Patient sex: M
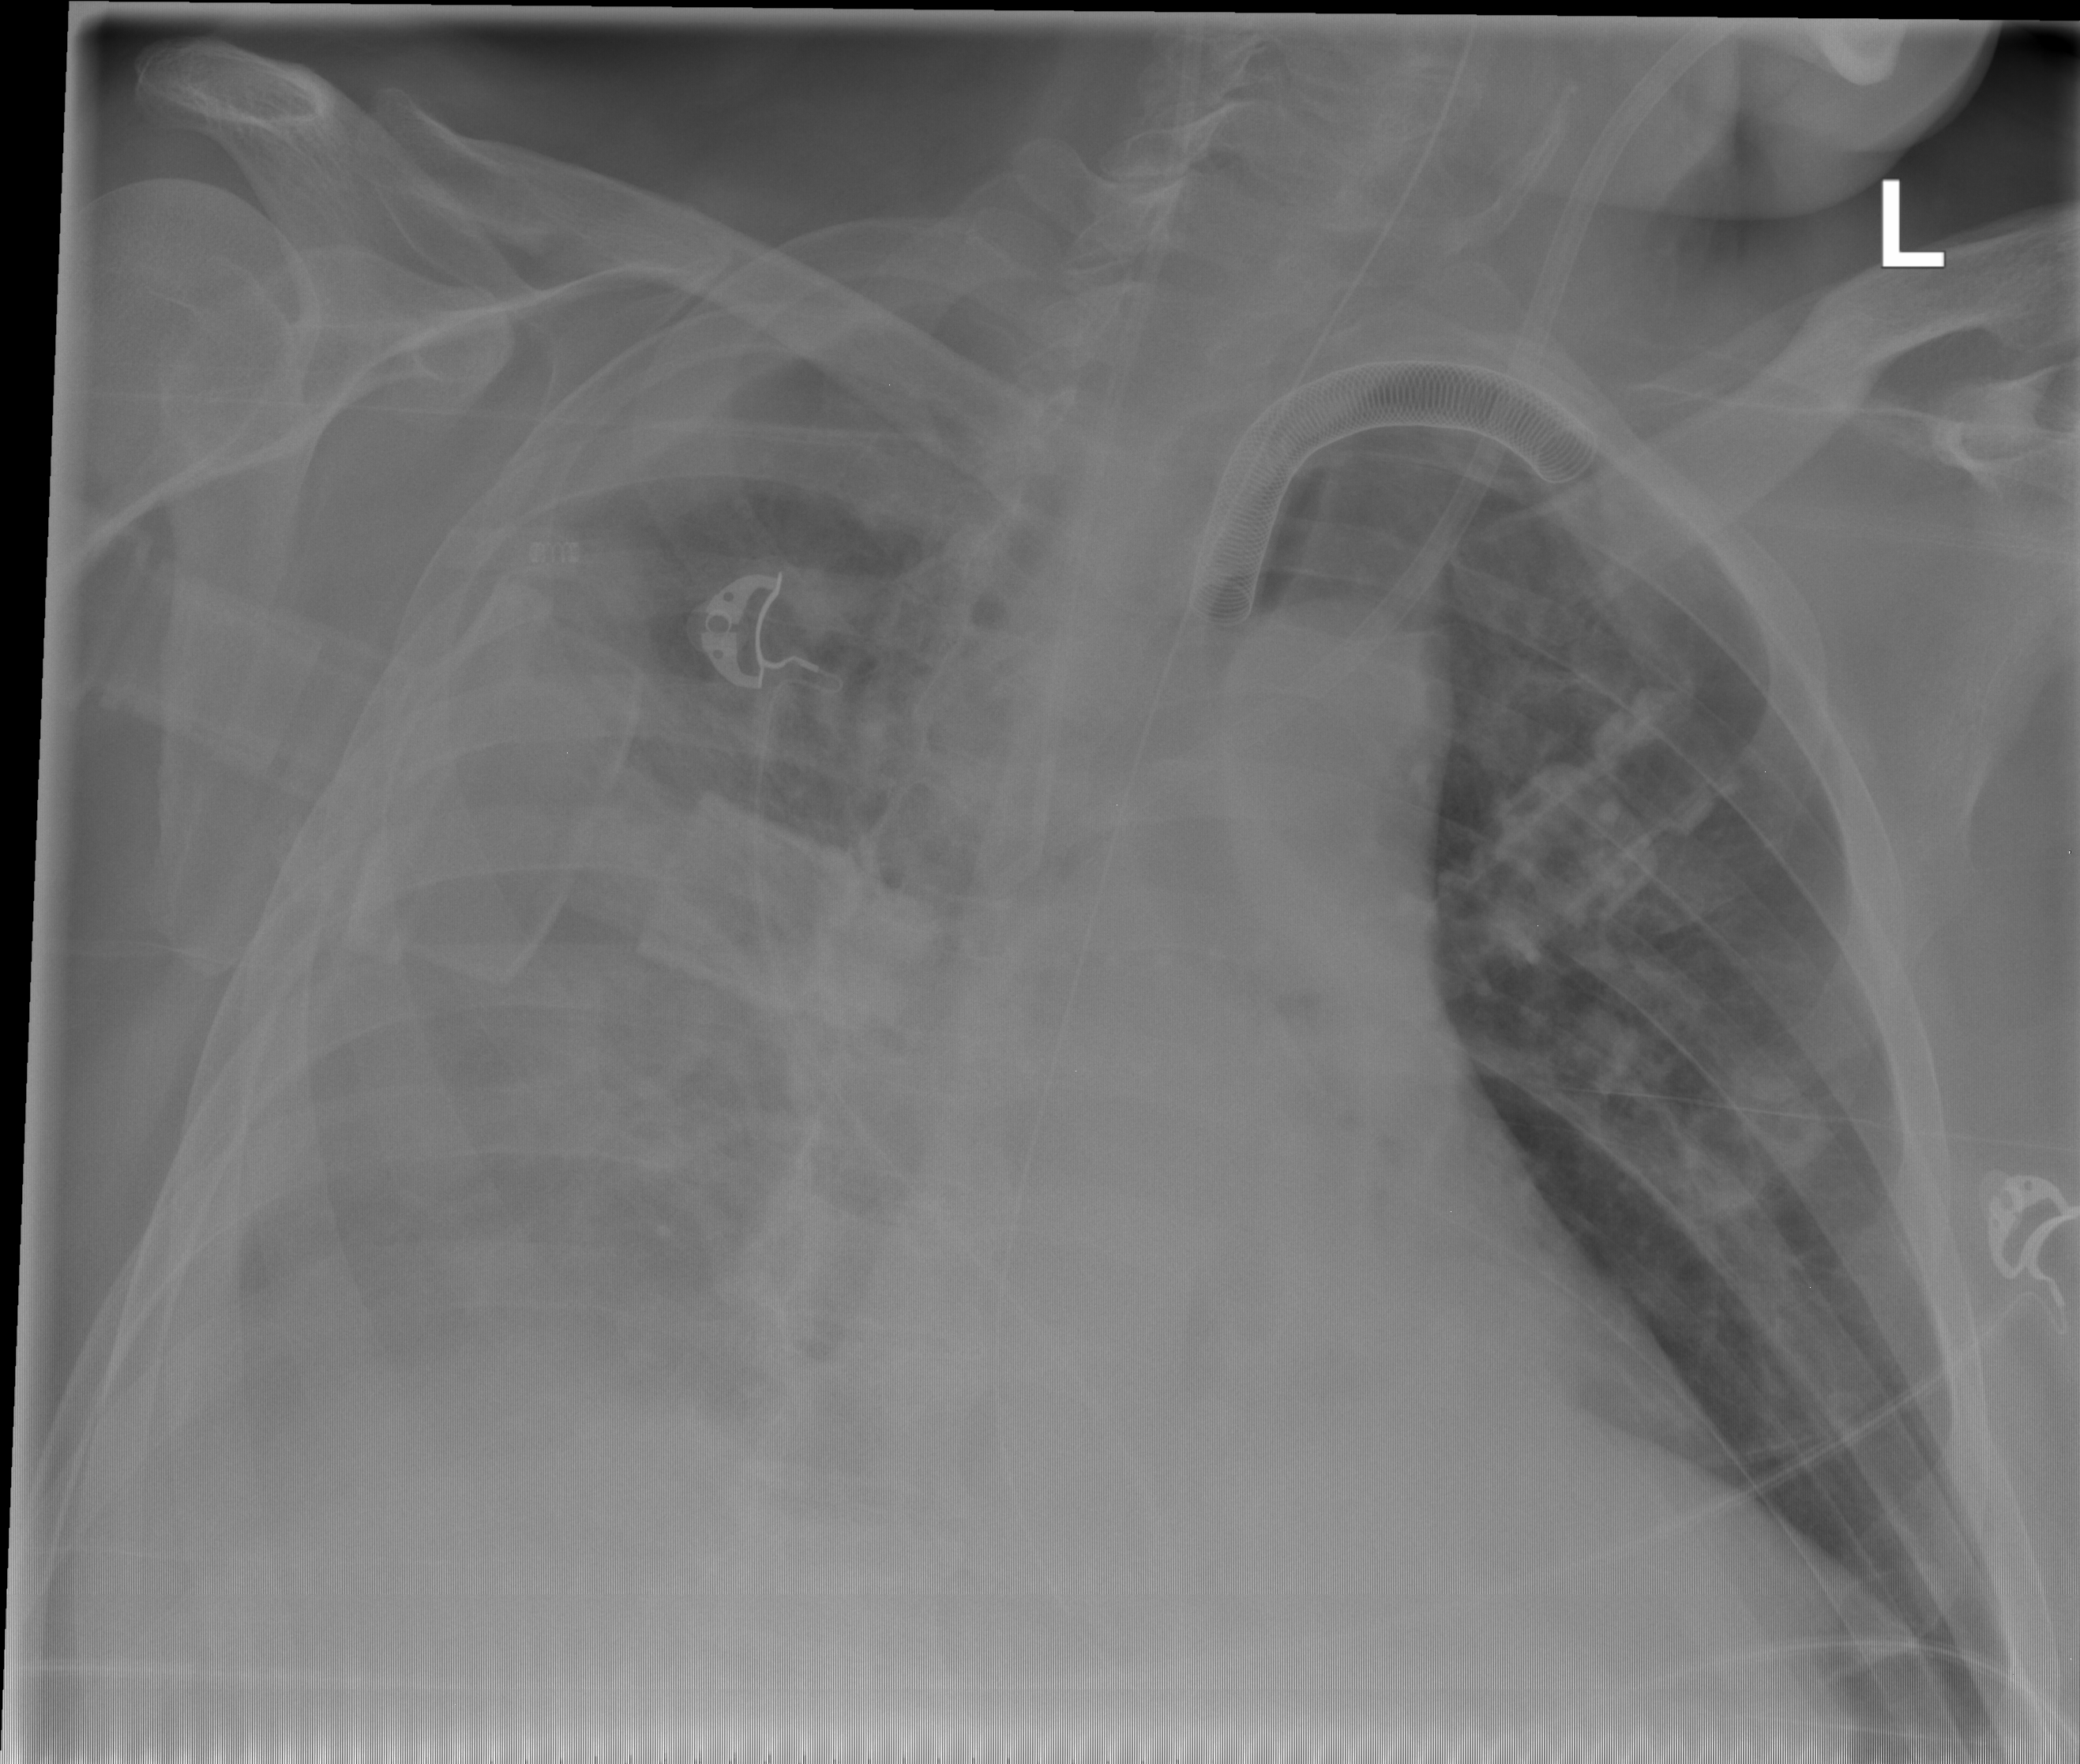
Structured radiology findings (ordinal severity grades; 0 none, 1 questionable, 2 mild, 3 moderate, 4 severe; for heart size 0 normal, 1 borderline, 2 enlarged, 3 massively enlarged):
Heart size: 0
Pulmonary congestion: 2
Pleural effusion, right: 2
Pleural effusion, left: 1
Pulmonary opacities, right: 2
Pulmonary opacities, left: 0
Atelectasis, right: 2
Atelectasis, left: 1